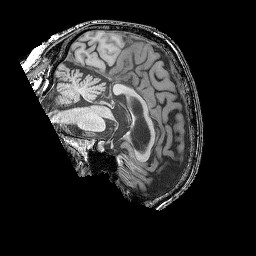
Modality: T1w
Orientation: sagittal
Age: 75
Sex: male
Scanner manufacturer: siemens
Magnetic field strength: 3 T
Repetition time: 2.25 s
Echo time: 0.00411 s